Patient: sex F, age 71
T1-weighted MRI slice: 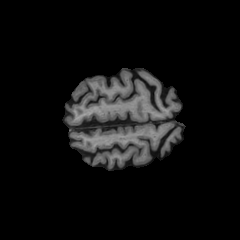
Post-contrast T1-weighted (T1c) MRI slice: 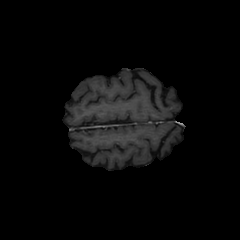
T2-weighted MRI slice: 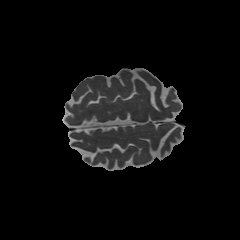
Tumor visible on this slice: no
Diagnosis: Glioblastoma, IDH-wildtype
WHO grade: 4